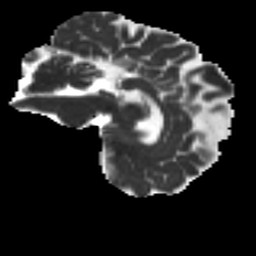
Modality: MD
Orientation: sagittal
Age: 64
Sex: female
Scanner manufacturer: ge
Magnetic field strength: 3 T
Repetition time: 7.8 s
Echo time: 0.0606 s